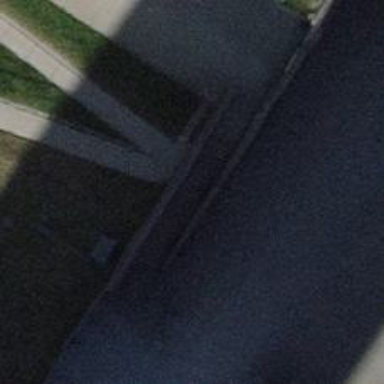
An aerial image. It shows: Set of concrete steps.